Field crop: maize
Growth stage: 2
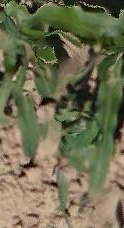
Species: maize